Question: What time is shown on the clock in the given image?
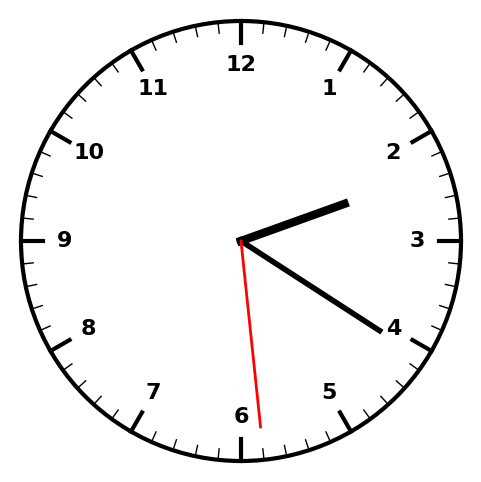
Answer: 02:20:29